Interaction volume radius: 5 \u00c5
Interaction volume height: 10 \u00c5
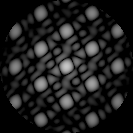
Disorder parameter: 0.07353